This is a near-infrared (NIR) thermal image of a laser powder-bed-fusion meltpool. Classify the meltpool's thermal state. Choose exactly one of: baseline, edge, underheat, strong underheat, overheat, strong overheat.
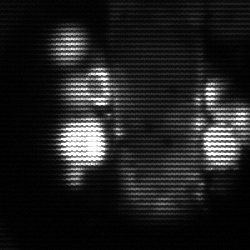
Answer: strong underheat